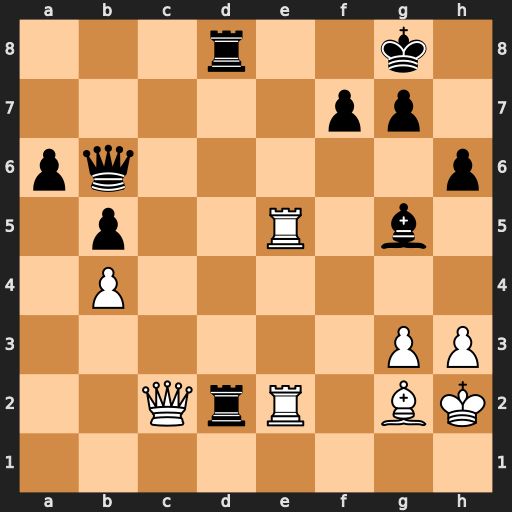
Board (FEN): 3r2k1/5pp1/pq5p/1p2R1b1/1P6/6PP/2QrR1BK/8
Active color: w
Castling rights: -
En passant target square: -
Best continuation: Re8+ Rxe8 Rxe8#